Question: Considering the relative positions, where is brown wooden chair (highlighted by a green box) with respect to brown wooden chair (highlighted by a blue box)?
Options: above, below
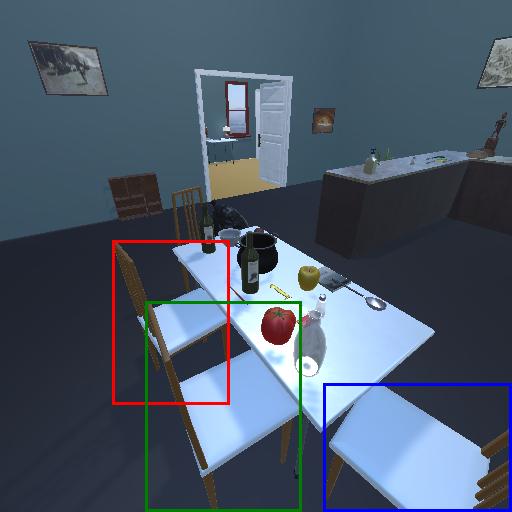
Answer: above